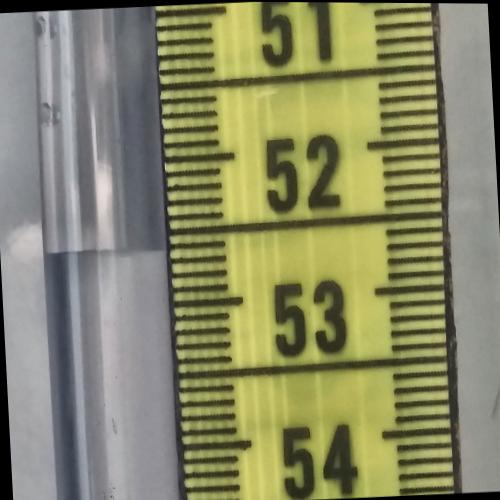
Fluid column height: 52.6 cm